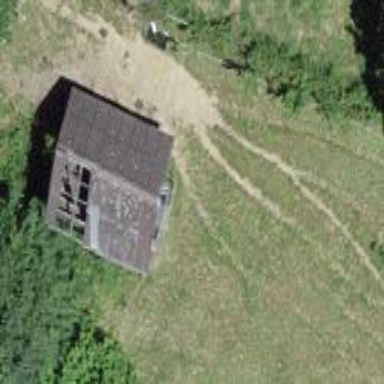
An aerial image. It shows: Cabin.